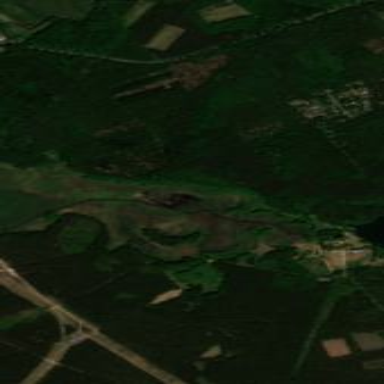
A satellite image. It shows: Bog wetland.